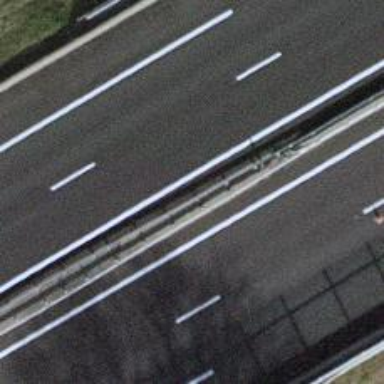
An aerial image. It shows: Tertiary road passing through tunnel.